Question: I have a concept for a view. Please guide me as to how I can achieve it. Please check the wireframe.

I have already looked at FadingActionBar but it does not seem to help. The problem is I have multiple viewpagers in the screen and am going no where trying to achieve the desired result. It would be super-awesome if I am able to achieve a cool transition/parallax effect.
Any inputs will be much appreciated.
Edit1 :
The tabs are put on a PagerTabStrip and hooked up with the Viewpager below it. The attempt here is to scroll the view and dock the PagerTabStrip to the ActionBar and on Scroll down bring it down to reveal the ImageViewPager.
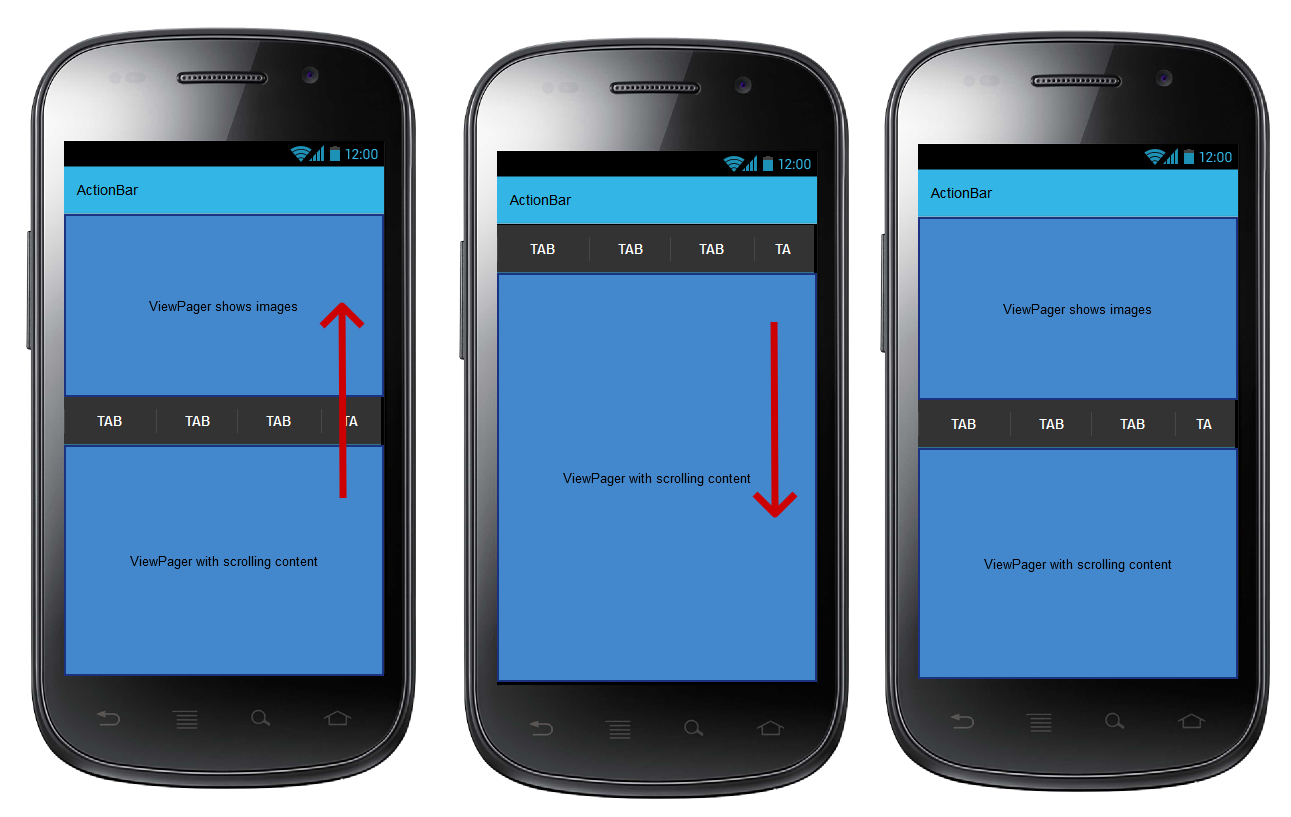
Answer: So, this can be achieved pretty easily, but it requires a little trick, more like an illusion actually. Also, I'm going to be using a 'ListView' instead of a 'ScrollView' for my "scrollable content", mostly because it's easier to work with in this situation and for my tabs I'll be using <URL>
First, you need a 'View' that can store y-coordinates for a given index. This custom 'View' will be placed on top of your bottom 'ViewPager' and appear as the "real" header for each 'ListView'. You need to remember the header's y-coordinate for each page in the 'ViewPager' so you can restore them later as the user swipes between them. I'll expand on this later, but for now here's what that 'View' should look like:
'''
public class CoordinatedHeader extends FrameLayout {
/** The float array used to store each y-coordinate */
private final float[] mCoordinates = new float[5];
/** True if the header is currently animating, false otherwise */
public boolean mAnimating;
/**
* Constructor for <code>CoordinatedHeader</code>
*
* @param context The {@link Context} to use
* @param attrs The attributes of the XML tag that is inflating the view
*/
public CoordinatedHeader(Context context, AttributeSet attrs) {
super(context, attrs);
}
/**
* Animates the header to the stored y-coordinate at the given index
*
* @param index The index used to retrieve the stored y-coordinate
* @param duration Sets the duration for the underlying {@link Animator}
*/
public void restoreCoordinate(int index, int duration) {
// Find the stored value for the index
final float y = mCoordinates[index];
// Animate the header to the y-coordinate
animate().y(y).setDuration(duration).setListener(mAnimatorListener).start();
}
/**
* Saves the given y-coordinate at the specified index, the animates the
* header to the requested value
*
* @param index The index used to store the given y-coordinate
* @param y The y-coordinate to save
*/
public void storeCoordinate(int index, float y) {
if (mAnimating) {
// Don't store any coordinates while the header is animating
return;
}
// Save the current y-coordinate
mCoordinates[index] = y;
// Animate the header to the y-coordinate
restoreCoordinate(index, 0);
}
private final AnimatorListener mAnimatorListener = new AnimatorListener() {
/**
* {@inheritDoc}
*/
@Override
public void onAnimationCancel(Animator animation) {
mAnimating = false;
}
/**
* {@inheritDoc}
*/
@Override
public void onAnimationEnd(Animator animation) {
mAnimating = false;
}
/**
* {@inheritDoc}
*/
@Override
public void onAnimationRepeat(Animator animation) {
mAnimating = true;
}
/**
* {@inheritDoc}
*/
@Override
public void onAnimationStart(Animator animation) {
mAnimating = true;
}
};
}
'''
Now you can create the main layout for your 'Activity' or 'Fragment'. The layout contains the bottom 'ViewPager' and the 'CoordinatedHeader'; which consists of, the bottom 'ViewPager' and tabs.
'''
<FrameLayout xmlns:android="http://schemas.android.com/apk/res/android"
android:layout_width="match_parent"
android:layout_height="match_parent" >
<android.support.v4.view.ViewPager
android:id="@+id/activity_home_pager"
android:layout_width="match_parent"
android:layout_height="match_parent" />
<org.seeingpixels.example.widget.CoordinatedHeader
android:id="@+id/activity_home_header"
android:layout_width="match_parent"
android:layout_height="250dp" >
<android.support.v4.view.ViewPager
android:id="@+id/activity_home_header_pager"
android:layout_width="match_parent"
android:layout_height="match_parent" />
<com.astuetz.viewpager.extensions.PagerSlidingTabStrip
android:id="@+id/activity_home_tabstrip"
android:layout_width="match_parent"
android:layout_height="48dp"
android:layout_gravity="bottom"
android:background="@android:color/white" />
</org.seeingpixels.example.widget.CoordinatedHeader>
</FrameLayout>
'''
The only other layout you need is a "fake" header. This layout will be added to each 'ListView', giving the illusion the 'CoordinatedHeader' in the main layout is the real one.
It's important that the height of this layout is the same as the 'CoordinatedHeader' in the main layout, for this example I'm using '250dp'.
'''
<View xmlns:android="http://schemas.android.com/apk/res/android"
android:layout_width="match_parent"
android:layout_height="250dp" />
'''
Now you need to prepare each 'Fragment' that will be displayed in the bottom 'ViewPager' to control the 'CoordinatedHeader' by attaching a 'AbsListView.OnScrollListener' to your 'ListView'. This 'Fragment' should also pass a unique index upon creation using 'Fragment.setArguments'. This index should represent its location in the 'ViewPager'.
I'm using a 'ListFragment' in this example.
'Fragment'
'''
/**
* {@inheritDoc}
*/
@Override
public void onViewCreated(View view, Bundle savedInstanceState) {
super.onViewCreated(view, savedInstanceState);
final Activity a = getActivity();
final ListView list = getListView();
// Add the fake header
list.addHeaderView(LayoutInflater.from(a).inflate(R.layout.view_fake_header, list, false));
// Retrieve the index used to save the y-coordinate for this Fragment
final int index = getArguments().getInt("index");
// Find the CoordinatedHeader and tab strip (or anchor point) from the main Activity layout
final CoordinatedHeader header = (CoordinatedHeader) a.findViewById(R.id.activity_home_header);
final View anchor = a.findViewById(R.id.activity_home_tabstrip);
// Attach a custom OnScrollListener used to control the CoordinatedHeader
list.setOnScrollListener(new OnScrollListener() {
@Override
public void onScroll(AbsListView view, int firstVisibleItem, int visibleItemCount,
int totalItemCount) {
// Determine the maximum allowed scroll height
final int maxScrollHeight = header.getHeight() - anchor.getHeight();
// If the first item has scrolled off screen, anchor the header
if (firstVisibleItem != 0) {
header.storeCoordinate(index, -maxScrollHeight);
return;
}
final View firstChild = view.getChildAt(firstVisibleItem);
if (firstChild == null) {
return;
}
// Determine the offset to scroll the header
final float offset = Math.min(-firstChild.getY(), maxScrollHeight);
header.storeCoordinate(index, -offset);
}
@Override
public void onScrollStateChanged(AbsListView view, int scrollState) {
// Nothing to do
}
});
}
'''
Finally, you'll need to setup the 'Coordinated' header to restore its y-coordinates when the user swipes between pages using a 'ViewPager.OnPageChangeListener'.
When attaching your 'PagerAdapter' to your bottom 'ViewPager', it's important to call 'ViewPager.setOffscreenPageLimit' and set that amount to the total amount of pages in your 'PagerAdapter'. This is so the 'CoordinatedHeader' can store the y-coordinate for each 'Fragment' right away, otherwise you'll run into trouble with it being out of sync.
'Activity'
'''
/**
* {@inheritDoc}
*/
@Override
protected void onCreate(Bundle savedInstanceState) {
super.onCreate(savedInstanceState);
setContentView(R.layout.activity_home);
// Setup the top PagerAdapter
final PagerAdapter topAdapter = new PagerAdapter(getFragmentManager());
topAdapter.buildData(DummyColorFragment.newInstance(Color.RED));
topAdapter.buildData(DummyColorFragment.newInstance(Color.WHITE));
topAdapter.buildData(DummyColorFragment.newInstance(Color.BLUE));
// Setup the top pager
final ViewPager topPager = (ViewPager) findViewById(R.id.activity_home_header_pager);
topPager.setAdapter(topAdapter);
// Setup the bottom PagerAdapter
final PagerAdapter bottomAdapter = new PagerAdapter(getFragmentManager());
bottomAdapter.buildData(DummyListFragment.newInstance(0));
bottomAdapter.buildData(DummyListFragment.newInstance(1));
bottomAdapter.buildData(DummyListFragment.newInstance(2));
bottomAdapter.buildData(DummyListFragment.newInstance(3));
bottomAdapter.buildData(DummyListFragment.newInstance(4));
// Setup the bottom pager
final ViewPager bottomPager = (ViewPager) findViewById(R.id.activity_home_pager);
bottomPager.setOffscreenPageLimit(bottomAdapter.getCount());
bottomPager.setAdapter(bottomAdapter);
// Setup the CoordinatedHeader and tab strip
final CoordinatedHeader header = (CoordinatedHeader) findViewById(R.id.activity_home_header);
final PagerSlidingTabStrip psts = (PagerSlidingTabStrip) findViewById(R.id.activity_home_tabstrip);
psts.setViewPager(bottomPager);
psts.setOnPageChangeListener(new ViewPager.SimpleOnPageChangeListener() {
@Override
public void onPageScrollStateChanged(int state) {
if (state != ViewPager.SCROLL_STATE_IDLE) {
// Wait until the pager is idle to animate the header
return;
}
header.restoreCoordinate(bottomPager.getCurrentItem(), 250);
}
});
}
'''